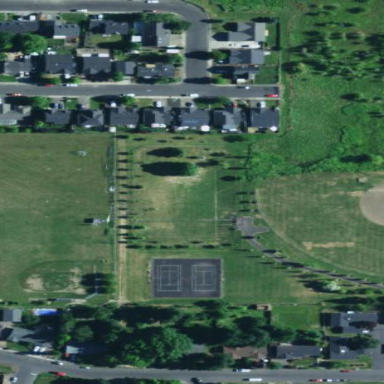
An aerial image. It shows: Dog park for leisure land.